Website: bh-photo
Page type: receipt
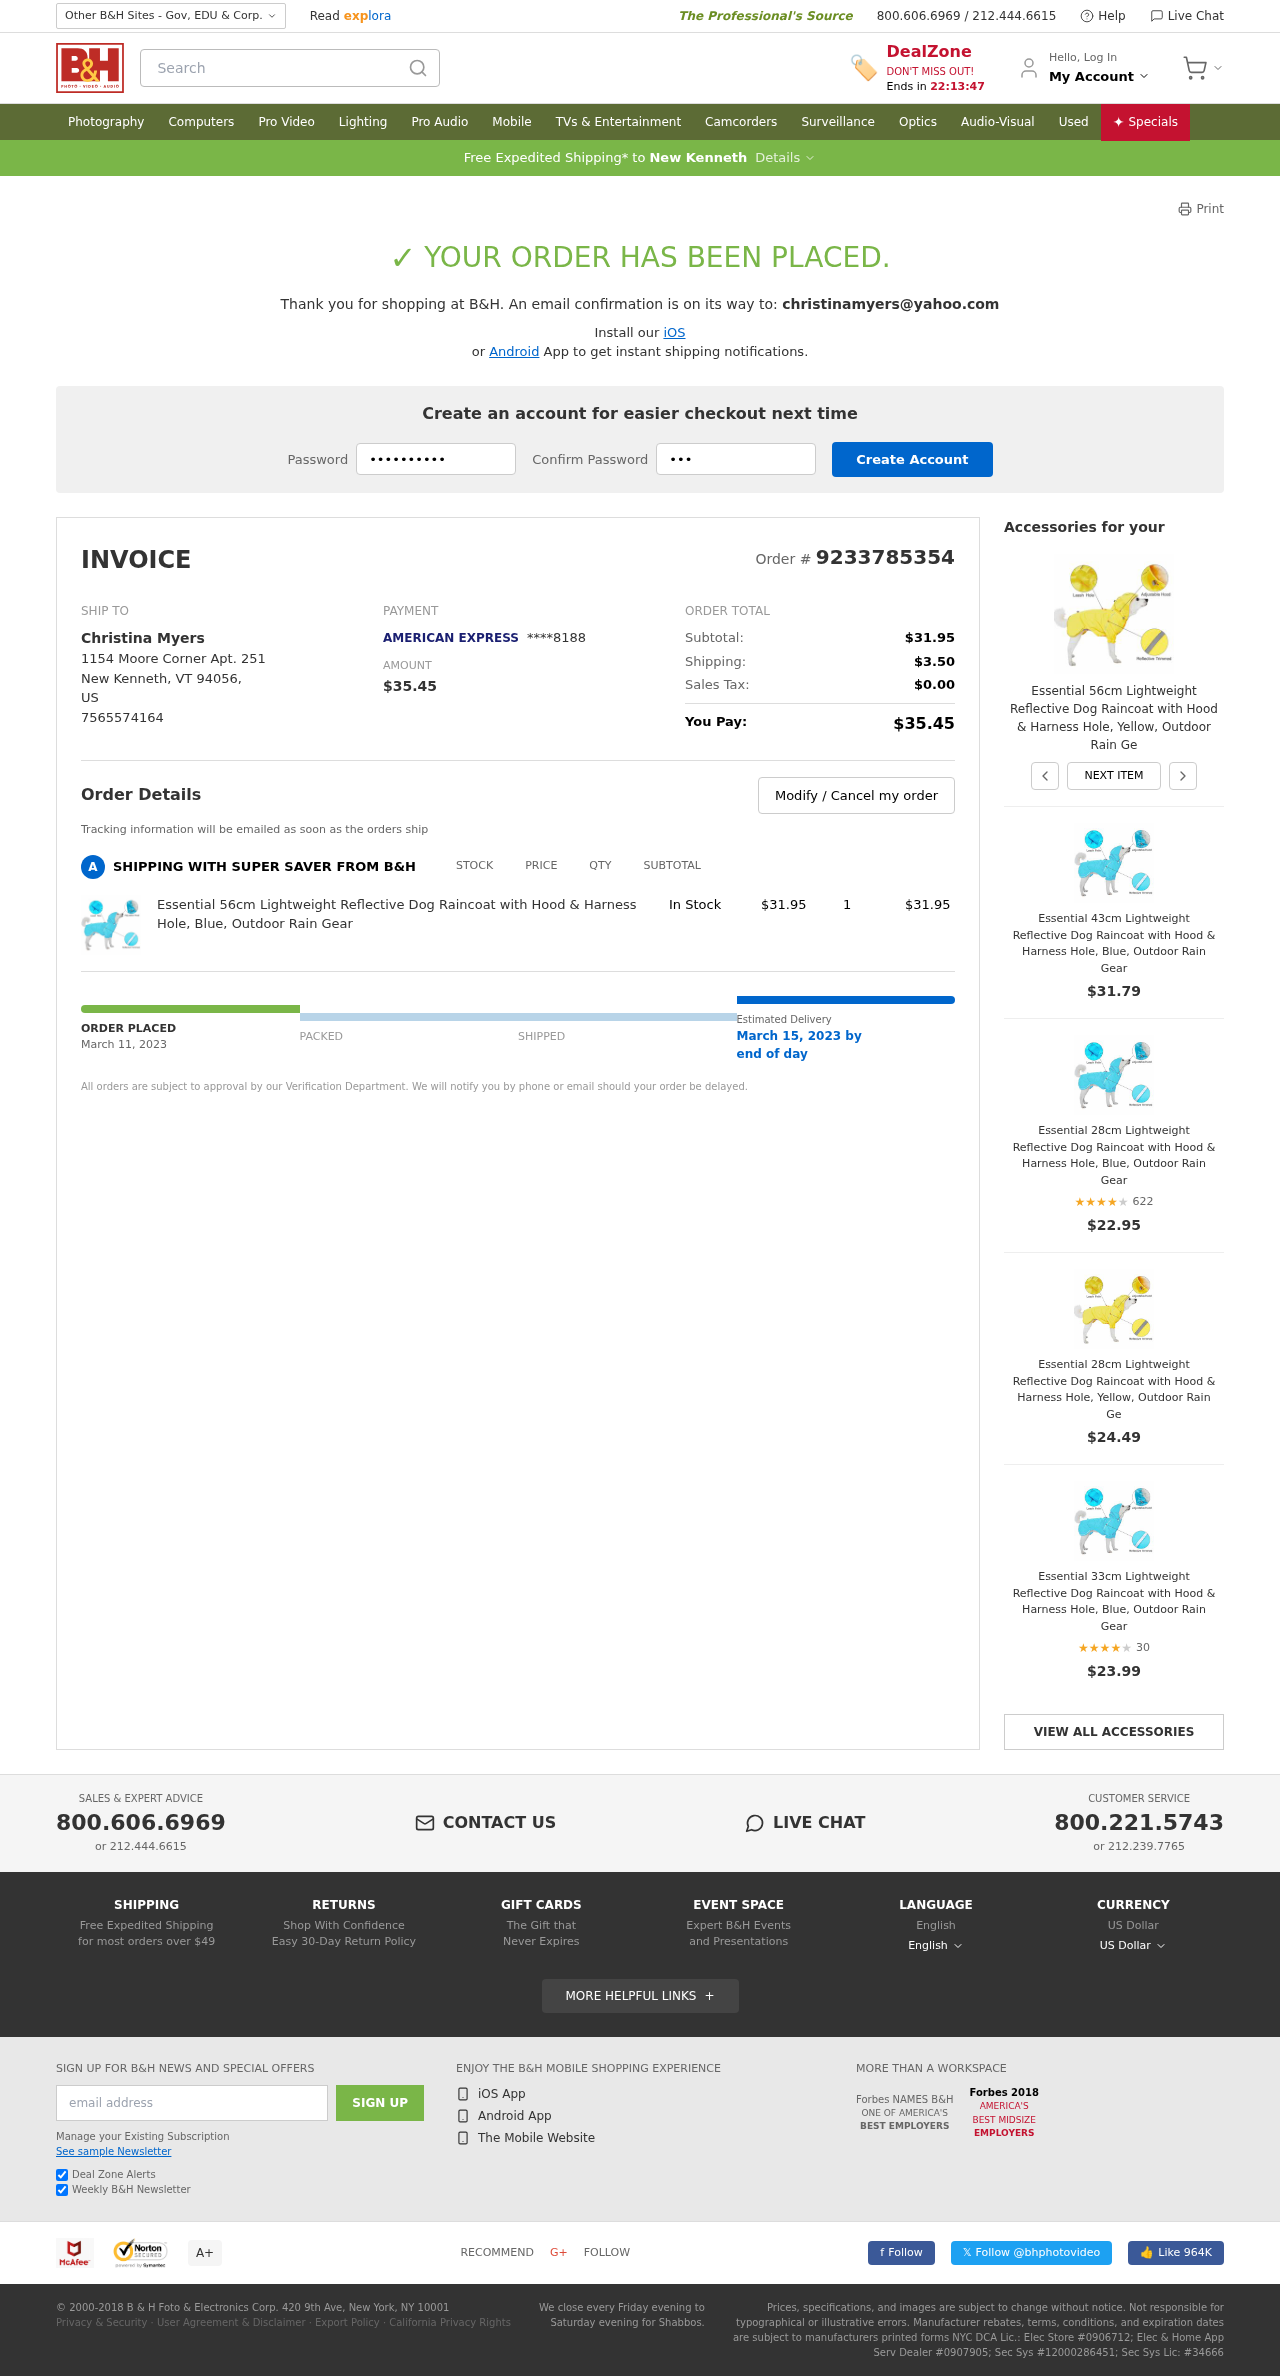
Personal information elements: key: PII_CARD_LAST4
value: ****8188
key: PII_CARD_TYPE
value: AMERICAN EXPRESS
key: PII_CITY
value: New Kenneth
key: PII_COUNTRY_CODE
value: US
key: PII_EMAIL
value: christinamyers@yahoo.com
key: PII_FULLNAME
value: Christina Myers
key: PII_PHONE
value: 7565574164
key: PII_POSTCODE
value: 94056
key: PII_STATE_ABBR
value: VT
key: PII_STREET
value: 1154 Moore Corner Apt. 251
Product elements: key: PRODUCT1_NAME
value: Essential 56cm Lightweight Reflective Dog Raincoat with Hood & Harness Hole, Blue, Outdoor Rain Gear
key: PRODUCT1_PRICE
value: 31.95
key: PRODUCT1_QUANTITY
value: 1
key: PRODUCT2_NAME
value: Essential 56cm Lightweight Reflective Dog Raincoat with Hood & Harness Hole, Yellow, Outdoor Rain Ge
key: PRODUCT3_NAME
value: Essential 43cm Lightweight Reflective Dog Raincoat with Hood & Harness Hole, Blue, Outdoor Rain Gear
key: PRODUCT3_PRICE
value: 31.79
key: PRODUCT4_NAME
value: Essential 28cm Lightweight Reflective Dog Raincoat with Hood & Harness Hole, Blue, Outdoor Rain Gear
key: PRODUCT4_NUM_RATINGS
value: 622
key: PRODUCT4_PRICE
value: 22.95
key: PRODUCT4_RATING
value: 4.4
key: PRODUCT5_NAME
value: Essential 28cm Lightweight Reflective Dog Raincoat with Hood & Harness Hole, Yellow, Outdoor Rain Ge
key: PRODUCT5_PRICE
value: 24.49
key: PRODUCT6_NAME
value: Essential 33cm Lightweight Reflective Dog Raincoat with Hood & Harness Hole, Blue, Outdoor Rain Gear
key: PRODUCT6_NUM_RATINGS
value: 30
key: PRODUCT6_PRICE
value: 23.99
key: PRODUCT6_RATING
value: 4.1
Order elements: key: ORDER_ID
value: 9233785354
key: ORDER_TOTAL
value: $35.45
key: ORDER_SUBTOTAL
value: $31.95
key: ORDER_SHIPPING_COST
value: $3.50
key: ORDER_TAX
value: $0.00
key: ORDER_DATE
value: March 11, 2023
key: ORDER_DELIVERY_DATE
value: March 15, 2023 by
Search elements: key: HEADER_SEARCH
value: Search